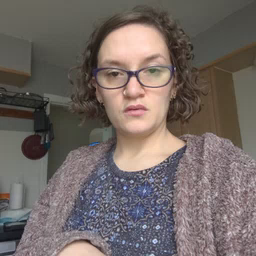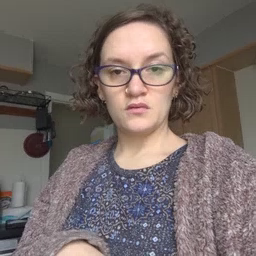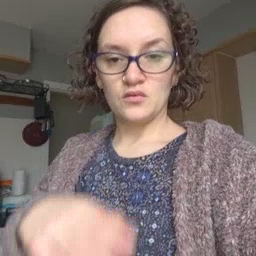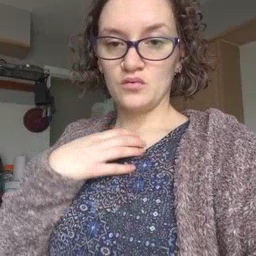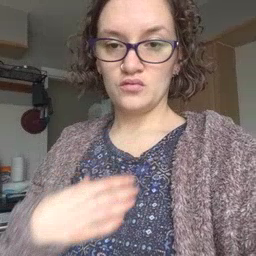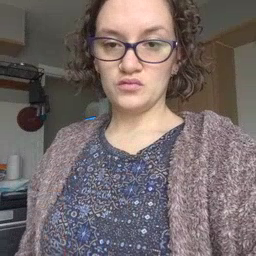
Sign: hungry